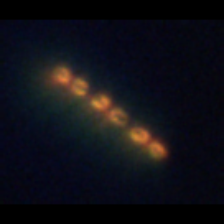
Taxon: Chaetoceros
Group: Diatoms